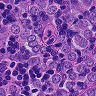
Metastatic tissue present: yes